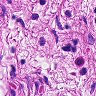
Metastatic tissue present: no